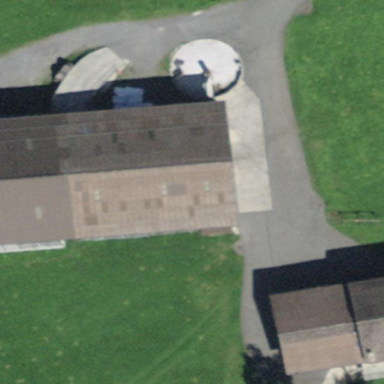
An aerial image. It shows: Farm with farmyard.